Question: So I am using Celery with RabbitMQ. I have a RESTful API that registers a user. I am using remote Celery worker to send a registration email asynchronously so my API can return fast response.
'''
from .tasks import send_registration_email
def register_user(user_data):
# save user to the database etc
send_registration_email.delay(user.id)
return {'status': 'success'}
'''
This works fine. Email is being sent in a non blocking asynchronous way (and can be retried if fails which is cool). The problem is when I look at RabbitMQ management console. I can see that the send_registration_email has created a random queue. Something like:

I can see that the task has been successfully executed. So why does the random queue stays in RabbitMQ forever? This is the task payload:
'''
{"status": "SUCCESS", "traceback": null, "result": true, "task_id": "aad10877-3508-4179-a5fb-99f1bd0b8b2f", "children": []}
'''
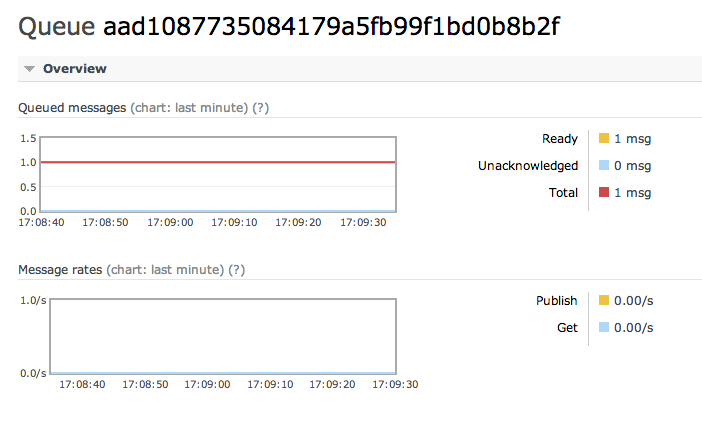
Answer: This normal behaviour, if you have configured CELERY_RESULT_BACKEND in your settings. Please check here: <URL>
You could disable result backend, or decrease each message life time.